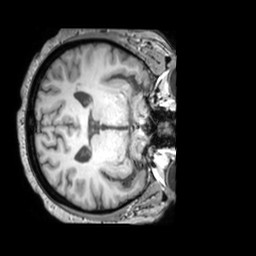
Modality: T1w
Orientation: axial
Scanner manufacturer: philips
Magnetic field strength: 3 T
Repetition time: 0.009899 s
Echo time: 0.004604 s